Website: home-depot
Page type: customer-info-address
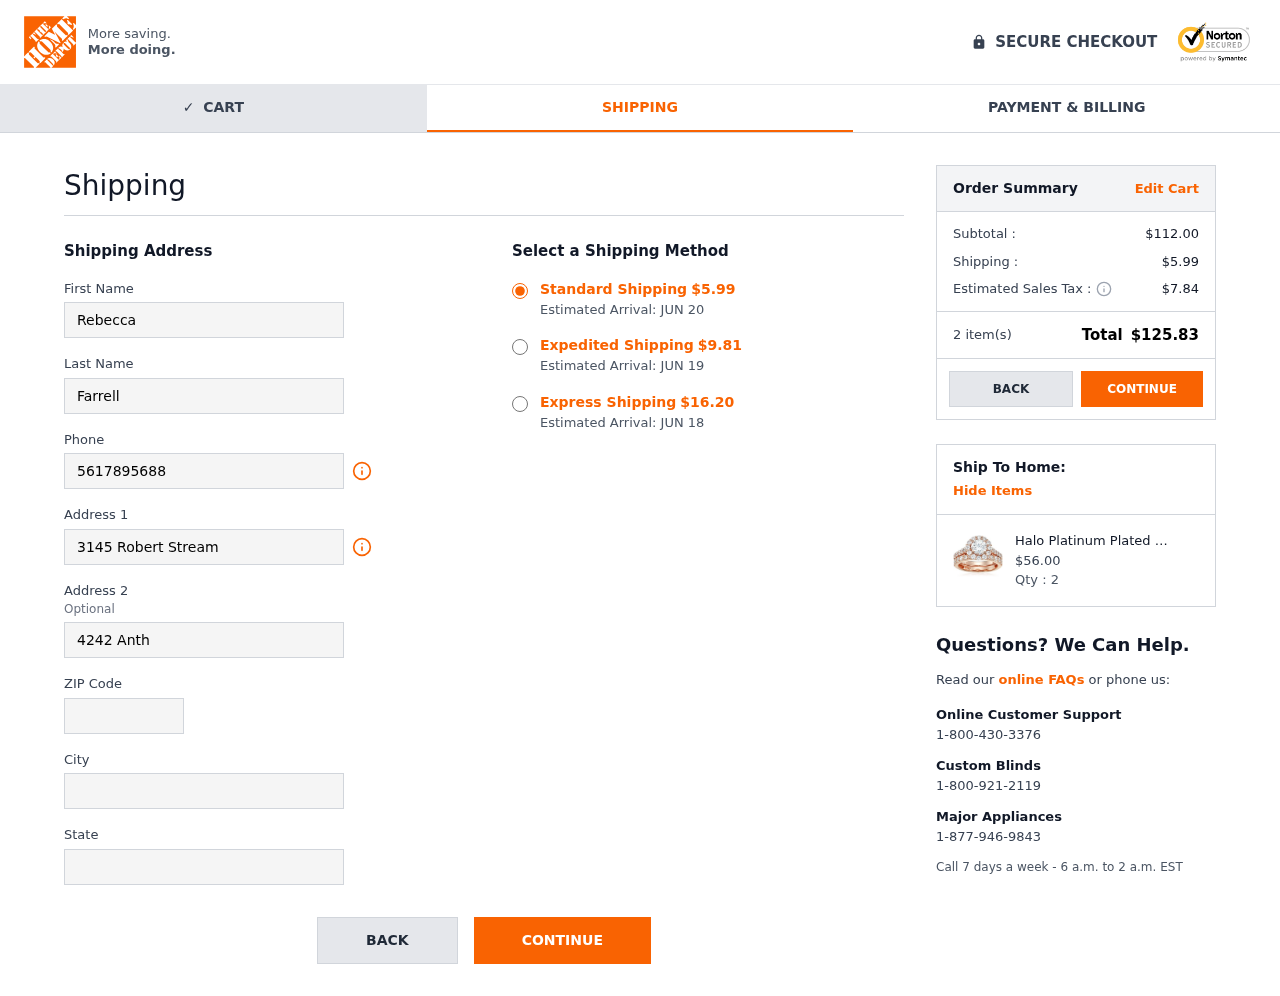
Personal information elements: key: PII_CITY
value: Gregorytown
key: PII_FIRSTNAME
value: Rebecca
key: PII_LASTNAME
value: Farrell
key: PII_PHONE
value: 5617895688
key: PII_POSTCODE
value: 04099
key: PII_STATE
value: AS
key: PII_STREET
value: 3145 Robert Stream
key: PII_STREET2
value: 4242 Anthony Unions
Product elements: key: PRODUCT1_NAME
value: Halo Platinum Plated Sterling Silver Swarovski Crystal Flower Ring
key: PRODUCT1_PRICE
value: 56
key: PRODUCT1_QUANTITY
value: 2
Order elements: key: ORDER_SHIPPING_COST
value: $5.99
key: ORDER_DELIVERY_DATE
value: Estimated Arrival: JUN 20
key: ORDER_SHIPPING_COST_EXPEDITED
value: $9.81
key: ORDER_DELIVERY_DATE_EXPEDITED
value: Estimated Arrival: JUN 19
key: ORDER_SHIPPING_COST_EXPRESS
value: $16.20
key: ORDER_DELIVERY_DATE_EXPRESS
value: Estimated Arrival: JUN 18
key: ORDER_SUBTOTAL
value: $112.00
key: ORDER_TAX
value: $7.84
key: ORDER_NUM_ITEMS
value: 2 item(s)
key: ORDER_TOTAL
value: $125.83